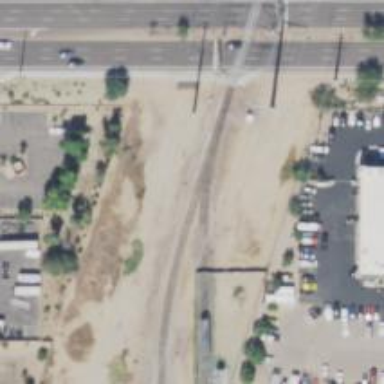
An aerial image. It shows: Rail spur service.